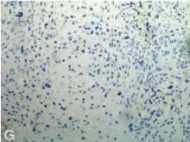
Histopathological and immunohistochemical examination images for the surgical specimen. A-K, Specimen after the first surgery. G, Desmin, x10.
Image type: pathology (immunostaining)